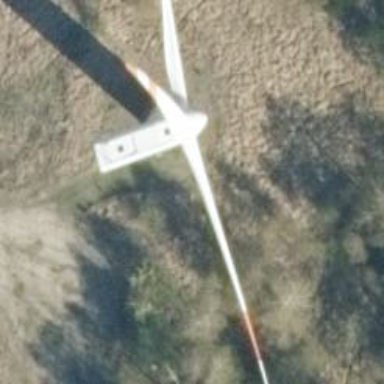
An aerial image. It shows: Wind power generator with horizontal axis wind turbine manufactured by Vestas.